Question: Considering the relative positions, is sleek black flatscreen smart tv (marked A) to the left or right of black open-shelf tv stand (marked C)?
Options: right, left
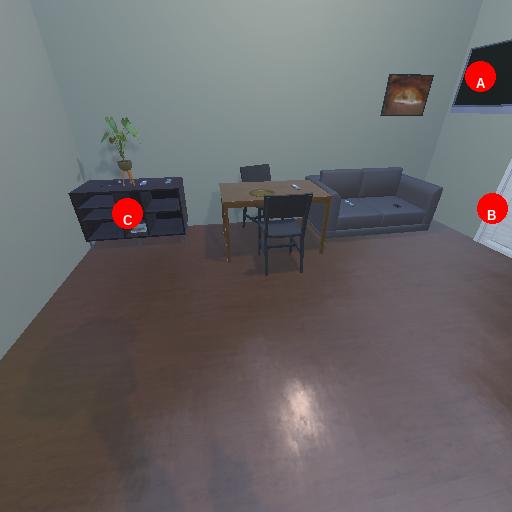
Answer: right